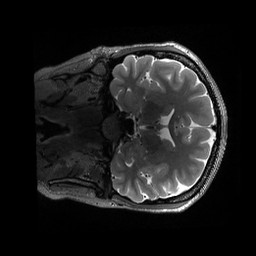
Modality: T2w
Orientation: coronal
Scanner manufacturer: siemens
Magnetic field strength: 3 T
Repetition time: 3.2 s
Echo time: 0.564 s